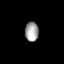
Tissue: lung
Cell type: T cells
Senescence score: 0.2078
Nuclear area (px): 262
Mean DAPI intensity: 160.137